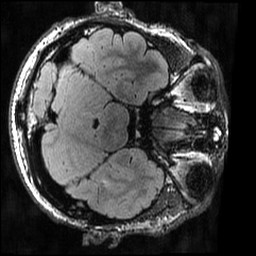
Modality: T2w
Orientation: axial
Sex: male
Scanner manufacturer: ge
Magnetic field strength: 3 T
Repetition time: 6 s
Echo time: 0.1274 s